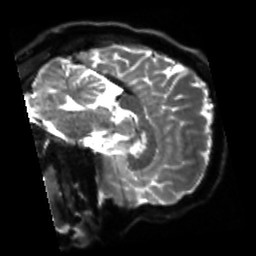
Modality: sbref
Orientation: sagittal
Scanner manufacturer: siemens
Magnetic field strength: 3 T
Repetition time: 4 s
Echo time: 0.0594 s